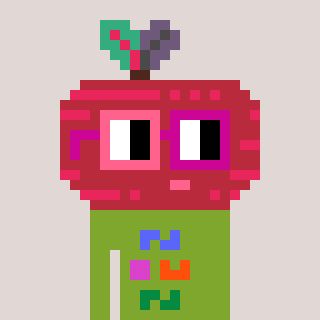
a pixel art character with square pink and red glasses, a beet-shaped head and a slimegreen-colored body on a warm background